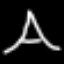
Label: The Eiffel Tower